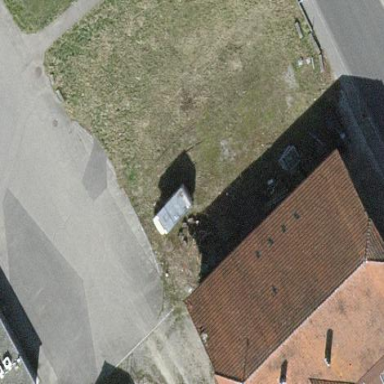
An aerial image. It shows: Building.